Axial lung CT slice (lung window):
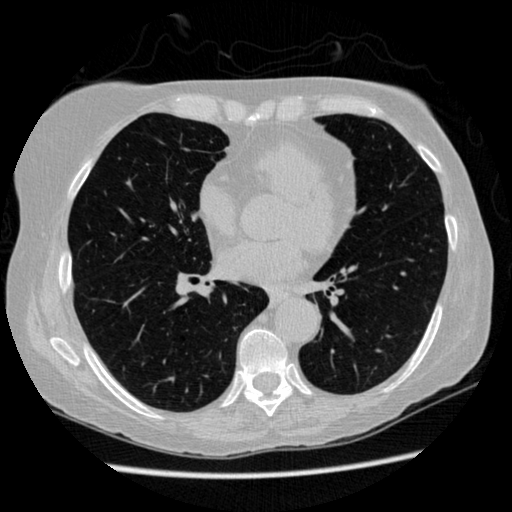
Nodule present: no